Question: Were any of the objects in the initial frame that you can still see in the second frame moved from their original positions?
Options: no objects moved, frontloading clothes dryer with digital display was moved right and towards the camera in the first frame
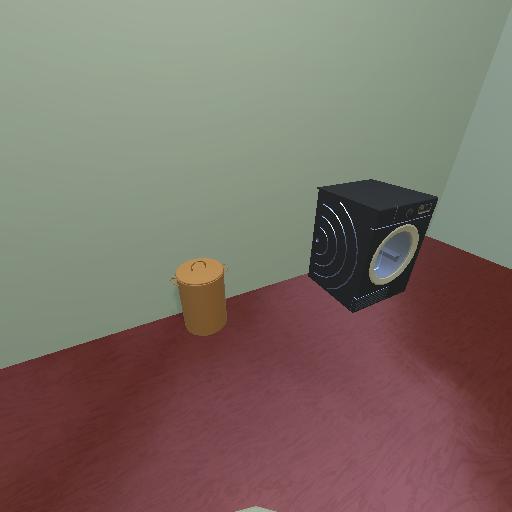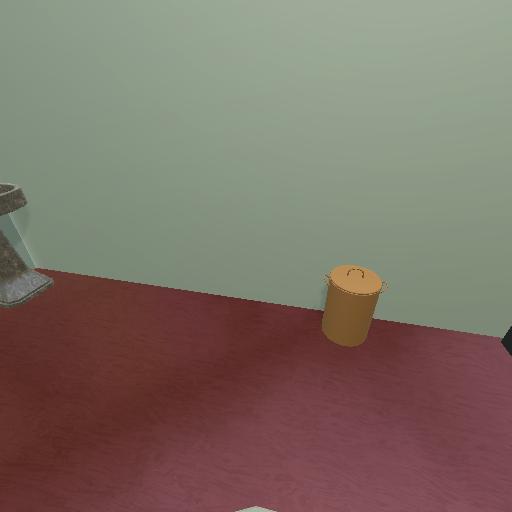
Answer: no objects moved